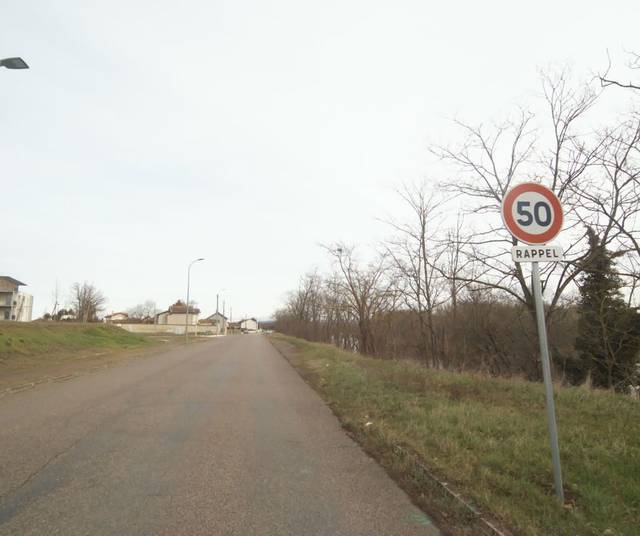
Region: France
Coordinates: 46.019, 4.058